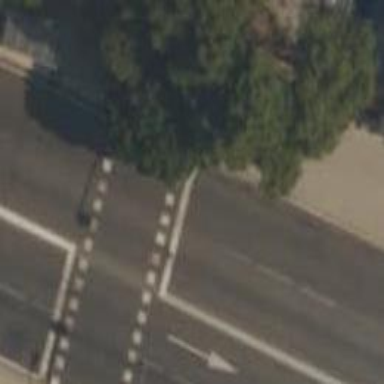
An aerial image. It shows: Road crossing with traffic signals.